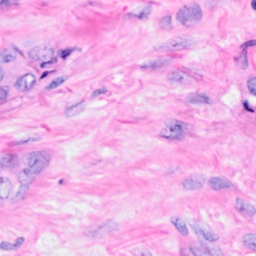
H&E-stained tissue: Breast